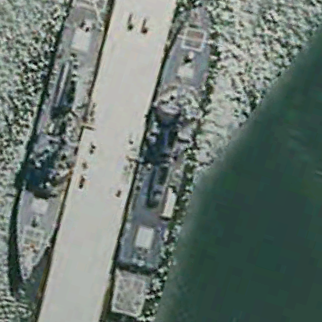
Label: destroyer